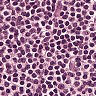
Metastatic tissue present: no